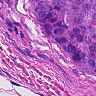
Metastatic tissue present: yes